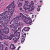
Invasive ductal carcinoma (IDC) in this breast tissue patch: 1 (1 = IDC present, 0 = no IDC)